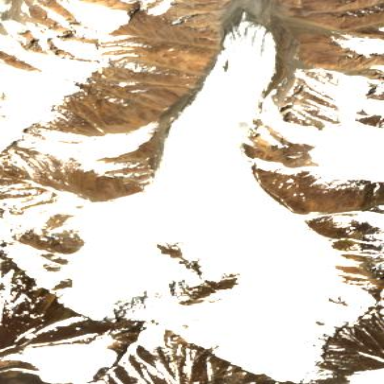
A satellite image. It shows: Stunning view of glacier.